Interaction volume radius: 5 \u00c5
Interaction volume height: 50 \u00c5
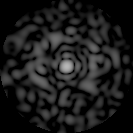
Disorder parameter: 0.8263